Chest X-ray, AP view. Patient: 61 years old, sex M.
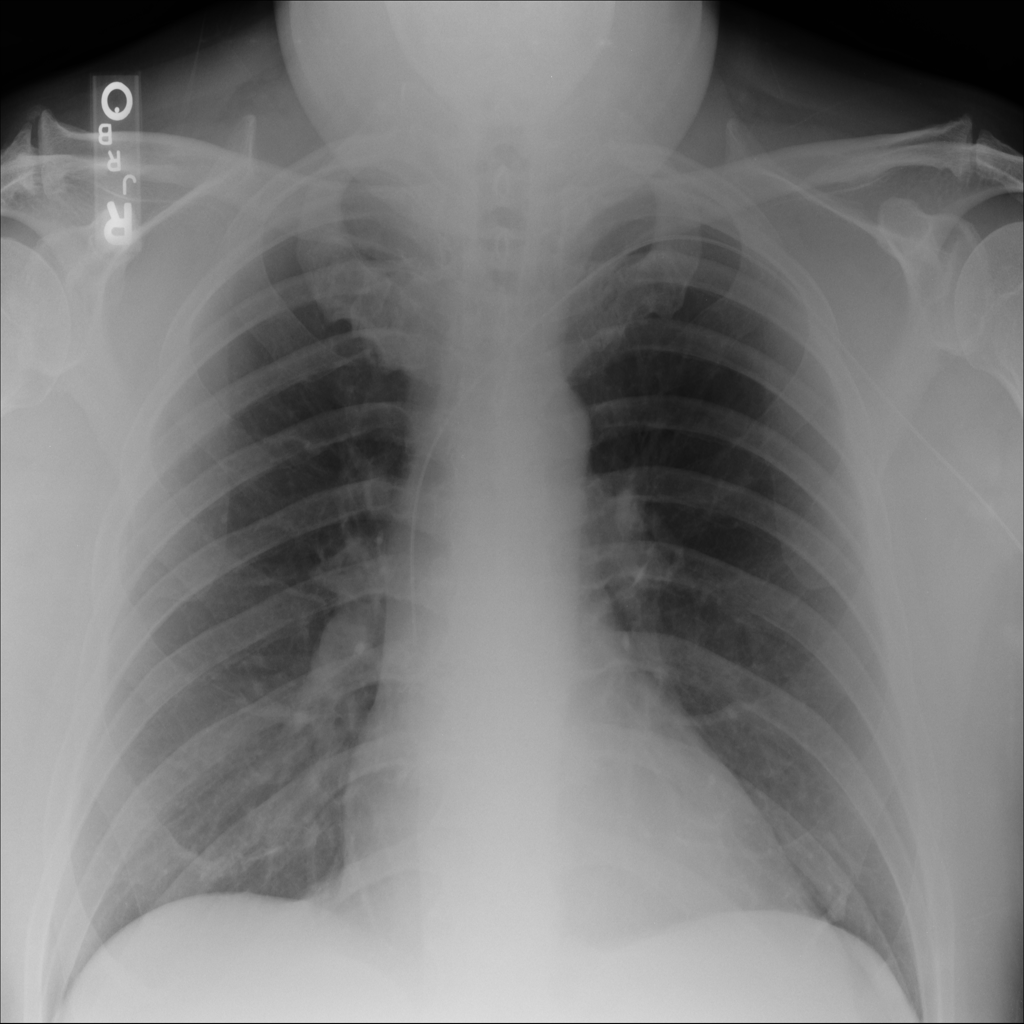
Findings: No Finding